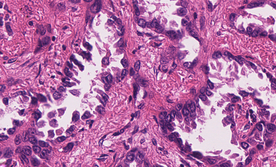
Tumor epithelial tissue: yes
Tumor-associated stroma tissue: yes
Normal tissue: no